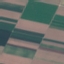
Land use / land cover: AnnualCrop